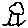
Label: tree